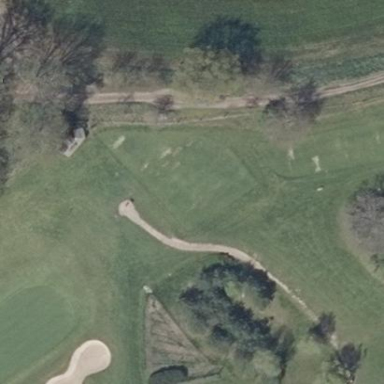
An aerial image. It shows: Golf tee.